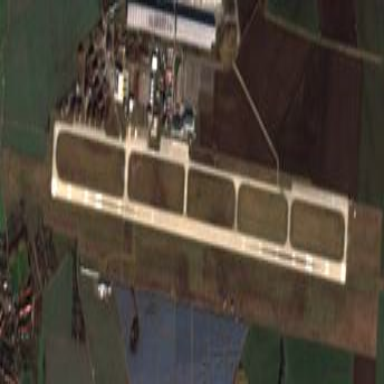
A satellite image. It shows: International public aerodrome (airport).